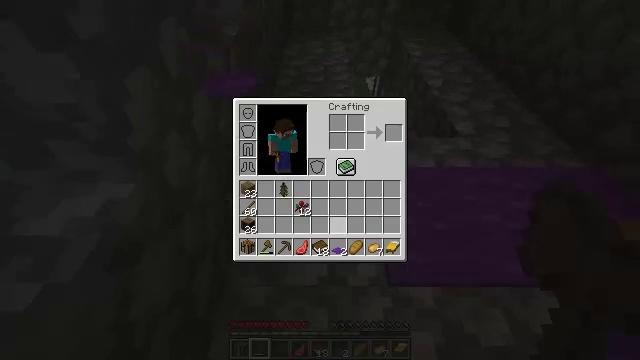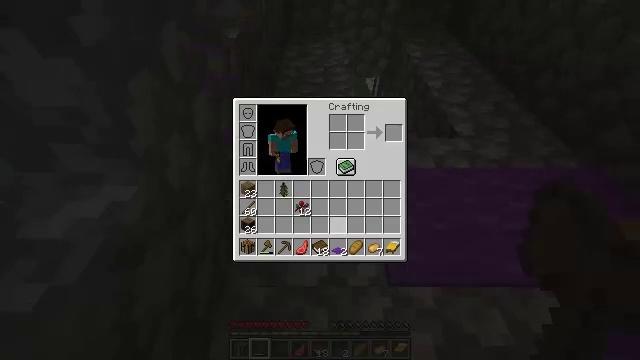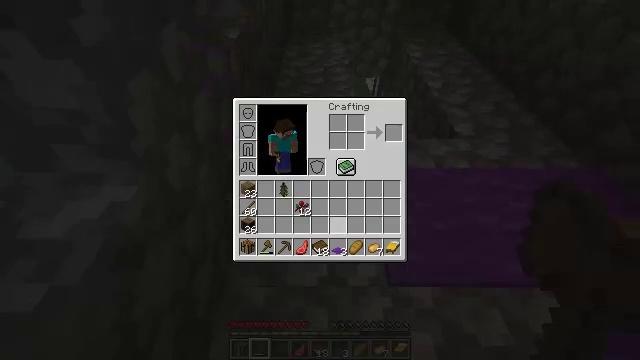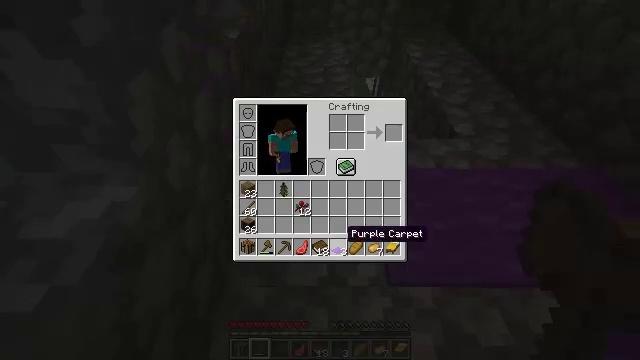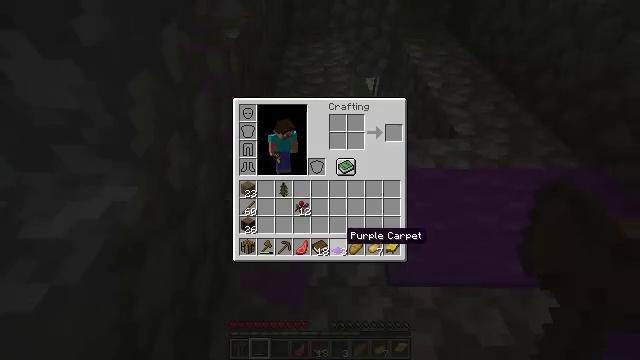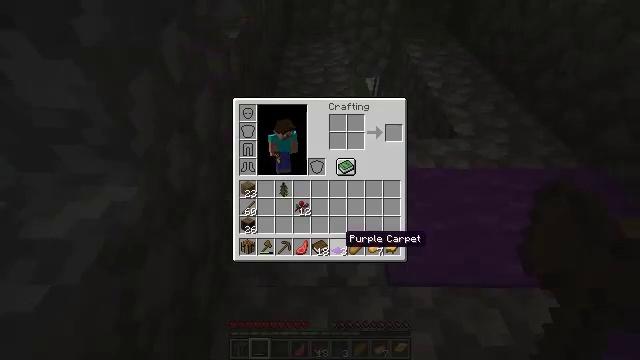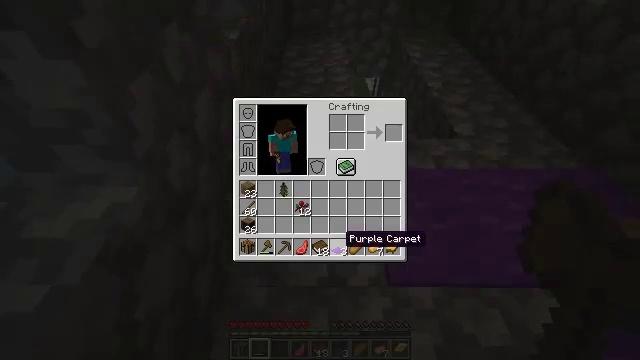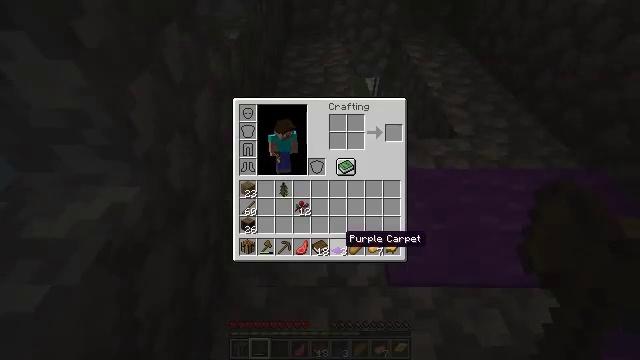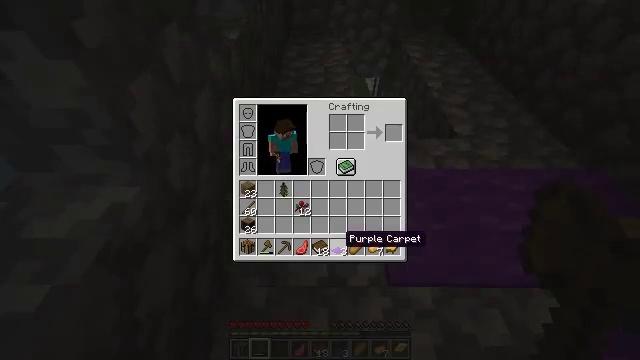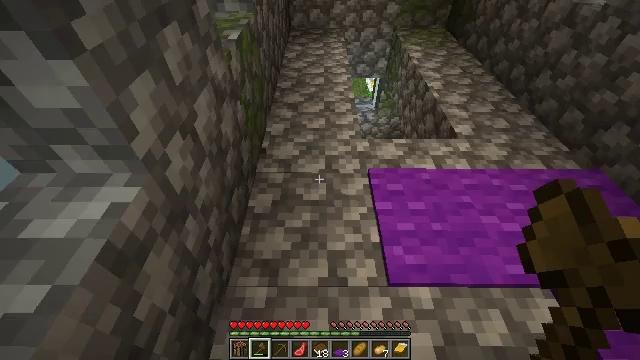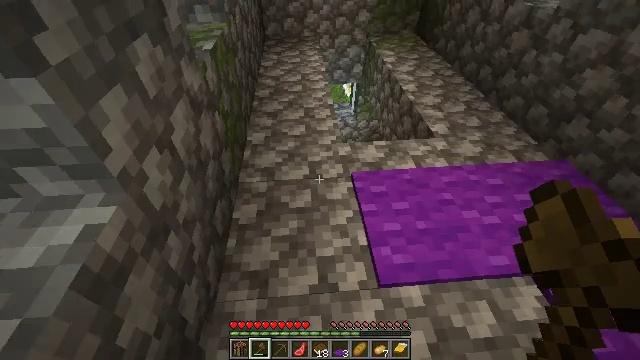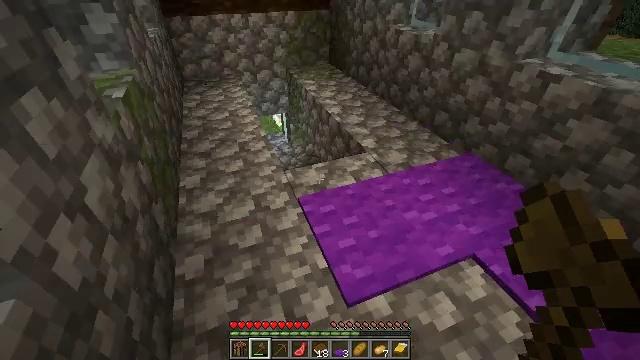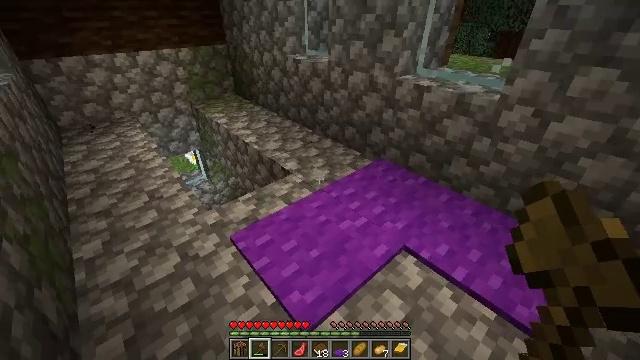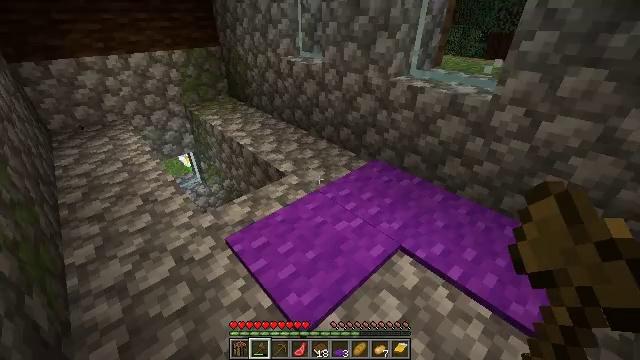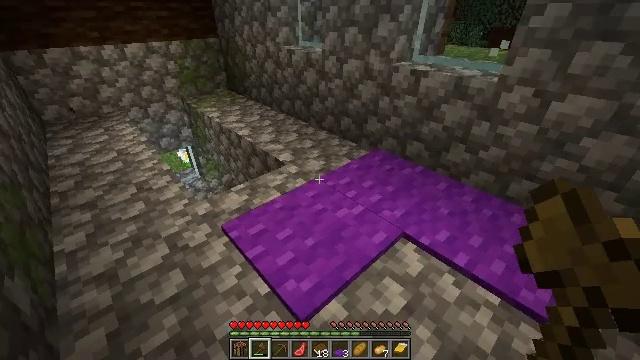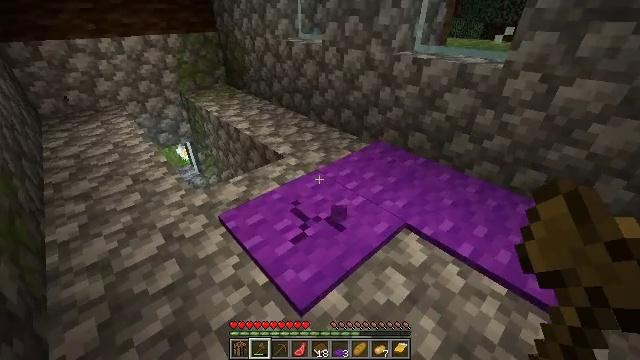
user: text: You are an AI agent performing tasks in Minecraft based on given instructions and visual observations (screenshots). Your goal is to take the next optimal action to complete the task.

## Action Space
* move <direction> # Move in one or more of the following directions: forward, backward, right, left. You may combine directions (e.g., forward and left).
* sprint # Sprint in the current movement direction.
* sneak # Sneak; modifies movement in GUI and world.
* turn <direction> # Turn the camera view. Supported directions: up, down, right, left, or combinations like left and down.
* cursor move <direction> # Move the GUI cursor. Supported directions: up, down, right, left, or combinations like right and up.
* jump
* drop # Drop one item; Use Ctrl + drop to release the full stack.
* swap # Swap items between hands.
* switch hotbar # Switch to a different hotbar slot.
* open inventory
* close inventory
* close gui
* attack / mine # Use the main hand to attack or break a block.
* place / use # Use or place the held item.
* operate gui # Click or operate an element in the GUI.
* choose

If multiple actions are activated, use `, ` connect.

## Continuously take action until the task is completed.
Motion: motion action
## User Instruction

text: Pick up the purple carpet from the ground.
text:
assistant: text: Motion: no_op
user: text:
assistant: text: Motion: no_op
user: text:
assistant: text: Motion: cursor move down
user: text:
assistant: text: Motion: no_op
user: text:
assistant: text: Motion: no_op
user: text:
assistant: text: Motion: no_op
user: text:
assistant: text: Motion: no_op
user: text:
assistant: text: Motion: no_op
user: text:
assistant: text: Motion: close inventory
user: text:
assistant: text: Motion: turn right and up, close inventory
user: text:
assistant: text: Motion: turn right and up, close inventory
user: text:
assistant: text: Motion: turn right and up
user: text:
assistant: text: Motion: sneak, turn right
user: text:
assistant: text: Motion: sneak
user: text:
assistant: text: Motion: sneak, attack / mine
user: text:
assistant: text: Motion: sneak, turn right, attack / mine
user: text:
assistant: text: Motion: sneak, turn right and down, attack / mine
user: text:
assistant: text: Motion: sneak, turn right, attack / mine
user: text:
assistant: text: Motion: sneak, turn down, attack / mine
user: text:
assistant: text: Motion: sneak, attack / mine
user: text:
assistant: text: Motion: sneak, attack / mine
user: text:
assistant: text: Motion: sneak, attack / mine
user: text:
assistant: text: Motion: move forward, sneak, attack / mine
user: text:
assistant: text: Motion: move forward, sneak, turn right, attack / mine
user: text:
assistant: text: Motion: move forward, sneak, turn right and up, attack / mine
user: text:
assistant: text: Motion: move forward, sneak, attack / mine
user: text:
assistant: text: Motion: move forward, sneak, attack / mine
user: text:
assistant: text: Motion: move forward, sneak, attack / mine
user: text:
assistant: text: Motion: move forward, sneak, turn right and down, attack / mine
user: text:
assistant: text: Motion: move forward, sneak, turn right and down, attack / mine